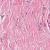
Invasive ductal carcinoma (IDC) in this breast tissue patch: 0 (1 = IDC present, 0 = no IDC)